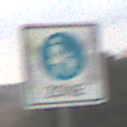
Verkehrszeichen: BeginnFussgaengerzone
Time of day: MorningAfternoon
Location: Outdoor (Nature)
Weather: Overcast
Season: NotSpecified
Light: Natural